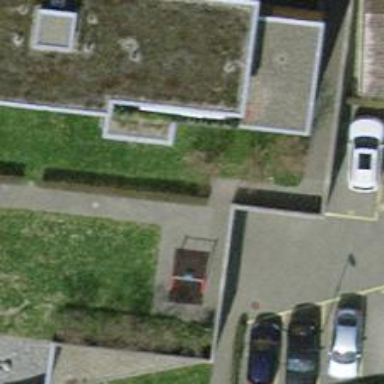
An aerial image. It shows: Footway surfaced with paving stones.